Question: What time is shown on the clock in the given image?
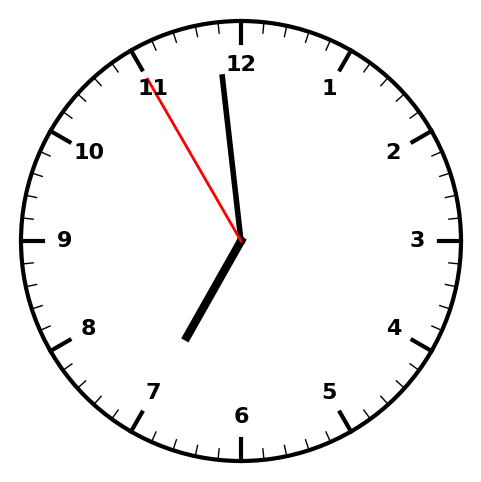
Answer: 06:58:55